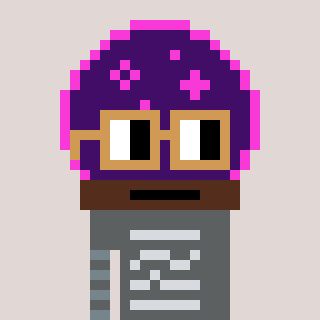
a pixel art character with square brown glasses, a crystalball-shaped head and a rust-colored body on a warm background